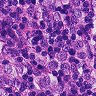
Metastatic tissue present: yes